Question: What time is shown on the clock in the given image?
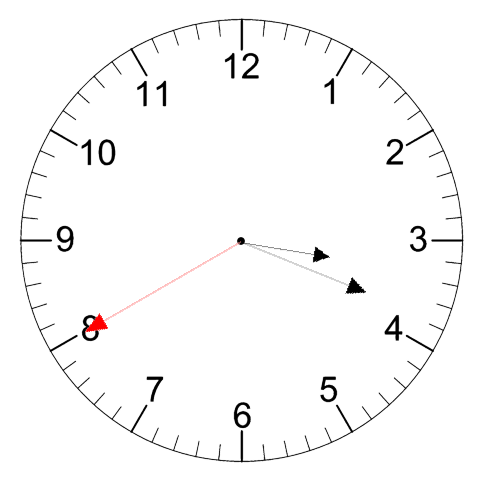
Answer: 03:18:40